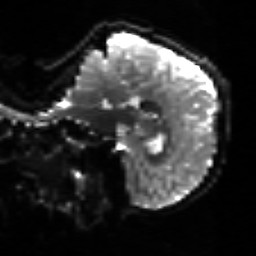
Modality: sbref
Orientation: sagittal
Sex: male
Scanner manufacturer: siemens
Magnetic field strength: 3 T
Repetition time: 5 s
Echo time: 0.071 s